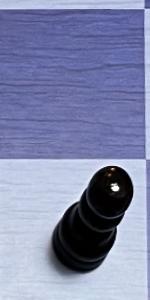
Label: Pawn_Black